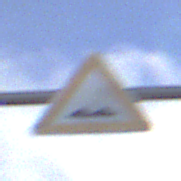
Verkehrszeichen: UnebeneFahrbahn
Umgebung: Outdoor, Nature
Tageszeit: SunriseSunset
Wetter: PartlyCloudy
Licht: Natural
Jahreszeit: NotSpecified
Kontrast: HighContrast